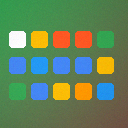
Screen state: on